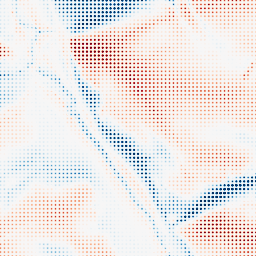
Category: classical
Decomposition family: gaussian_anisotropic
Decomposition parameters: sigma_x: 2
sigma_y: 20
Upsampling method: sinc_blackman
Upsampling parameters: scale: 8
kernel_size: 4
Upsampling scale: 8